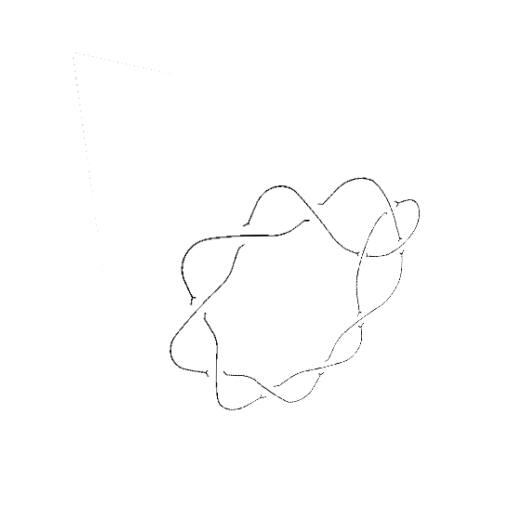
Crossing number: 10